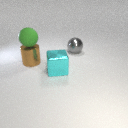
large cyan metal cube to the left of large gray metal sphere